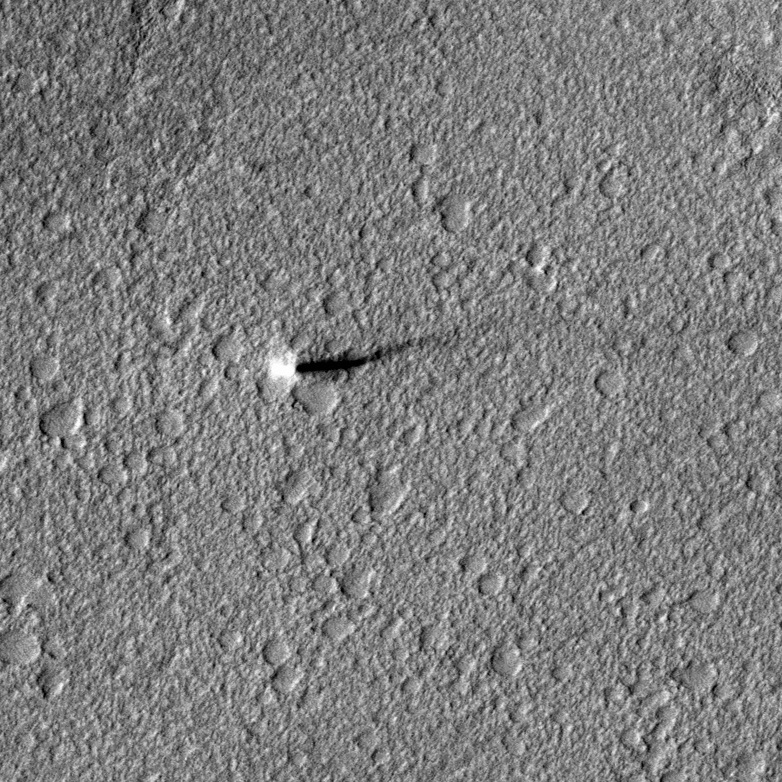
Label: dustdevil